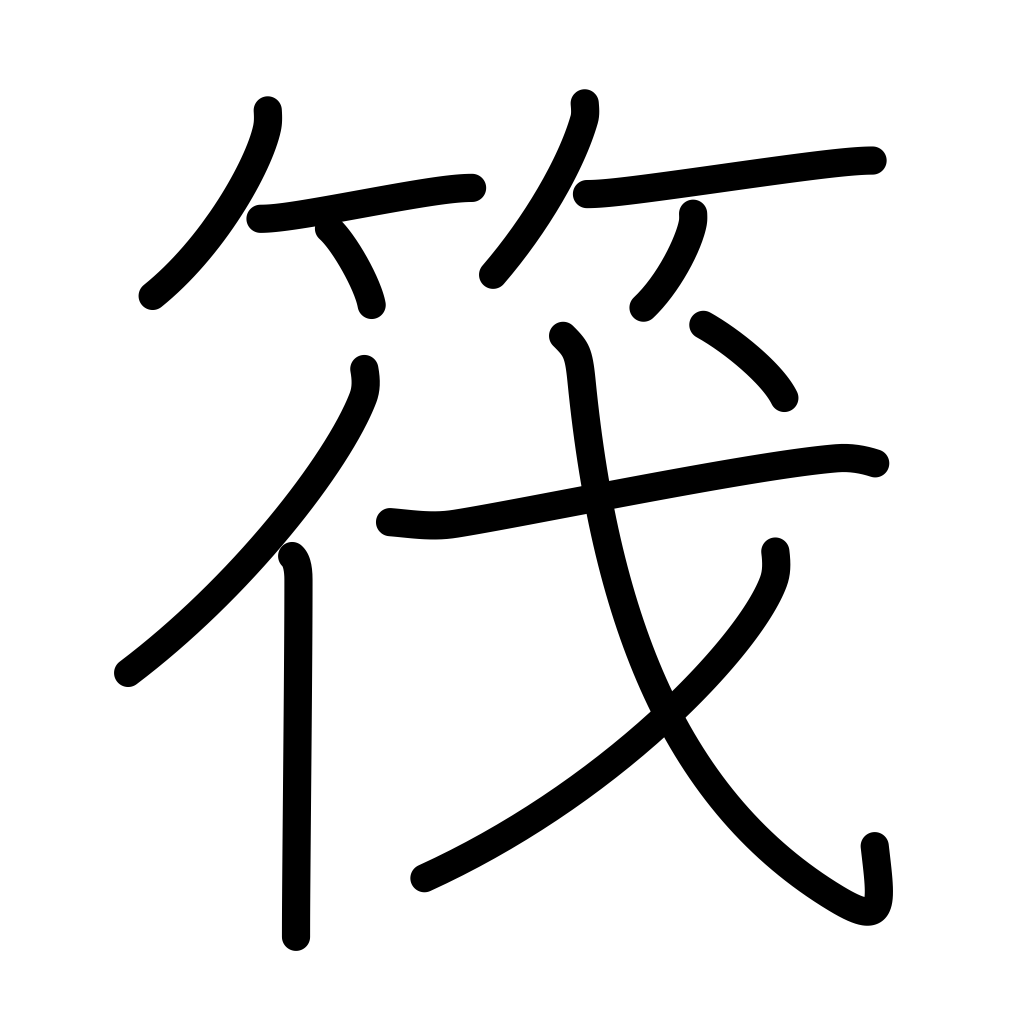
Meaning: raft